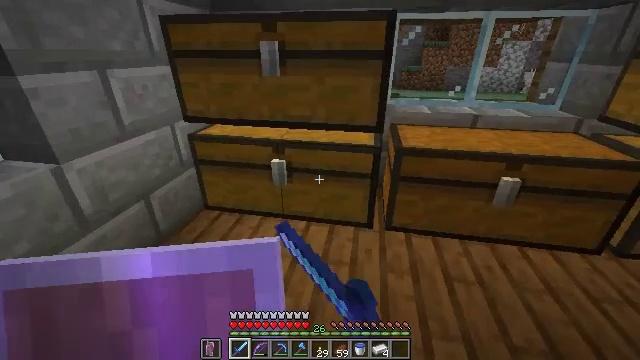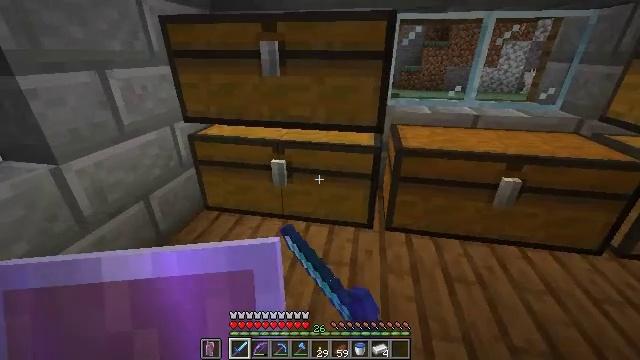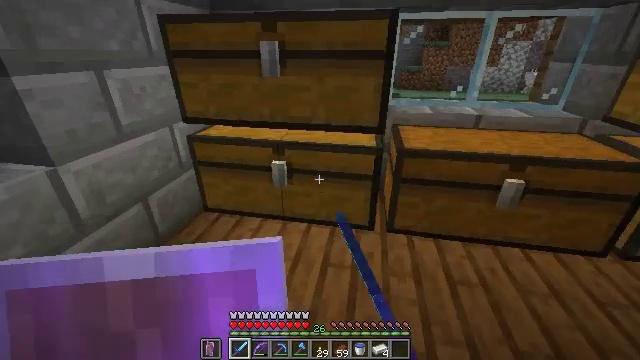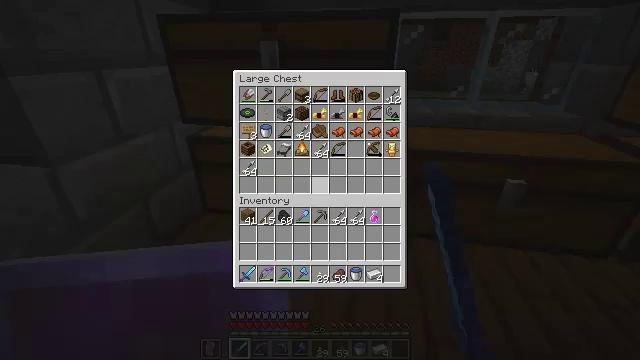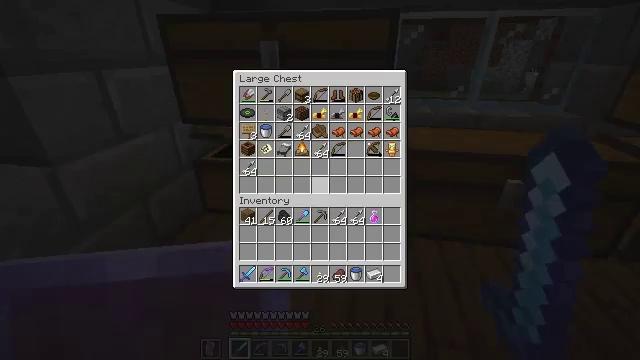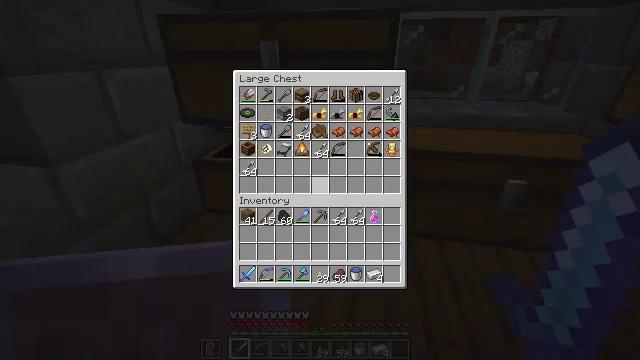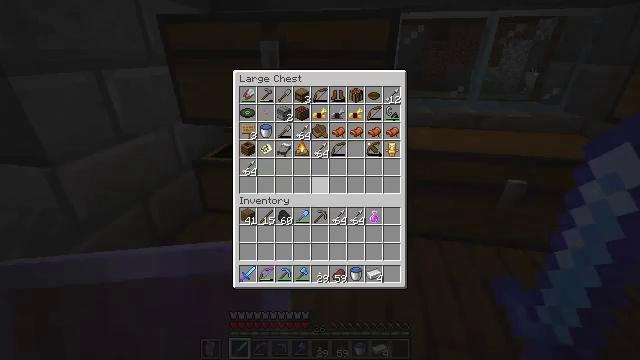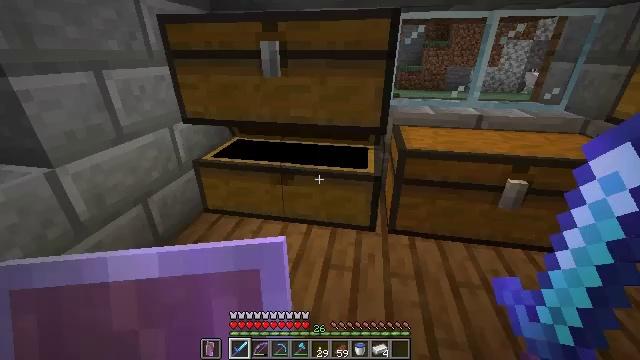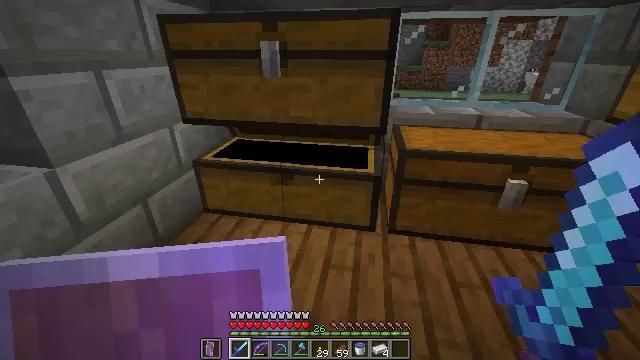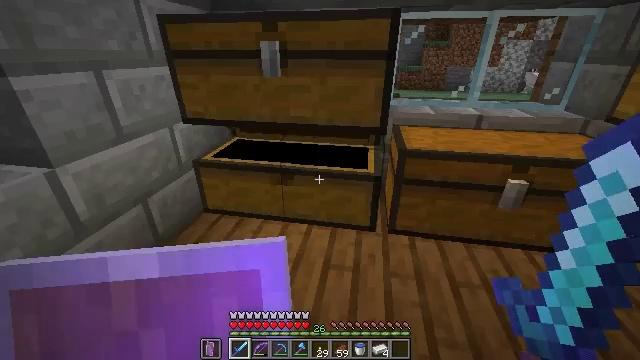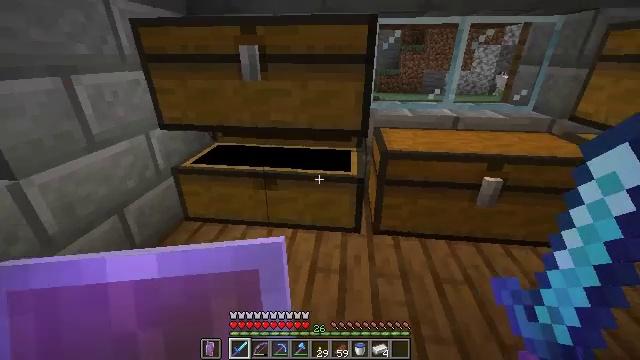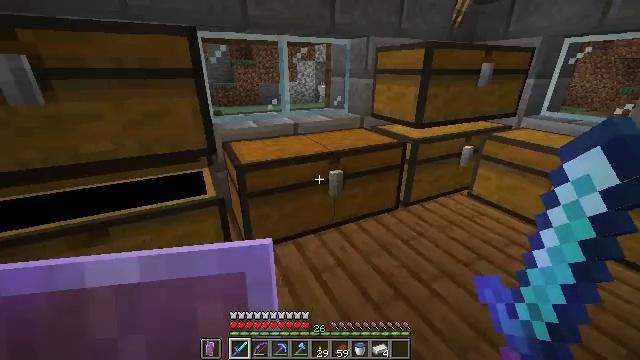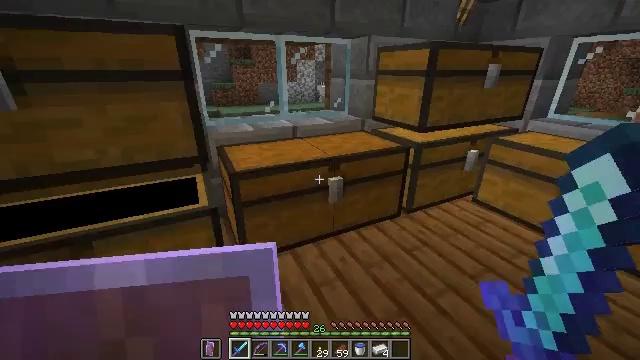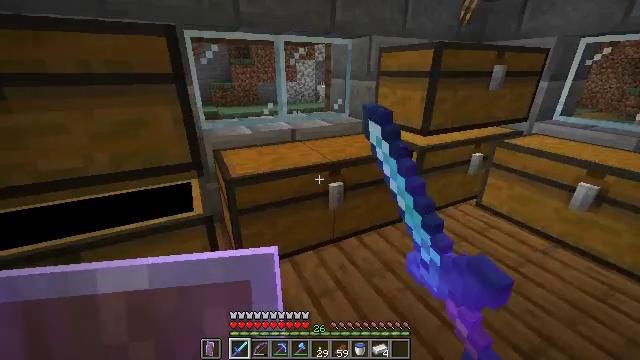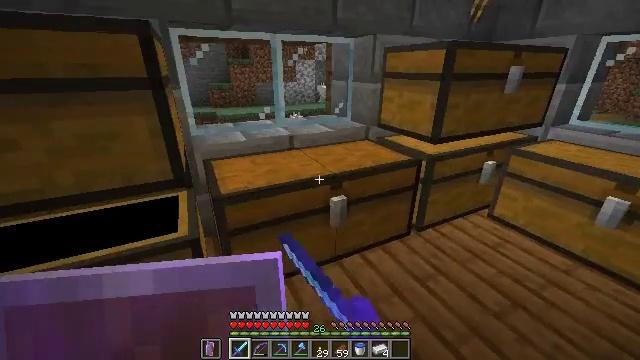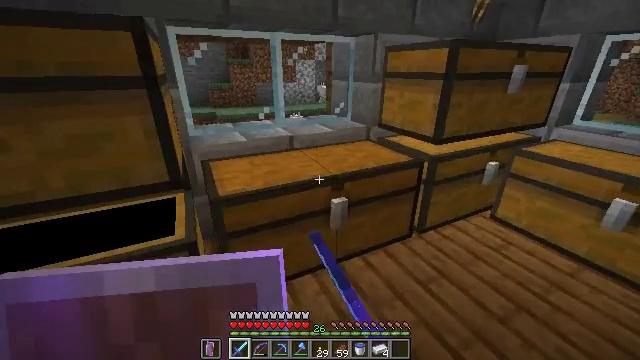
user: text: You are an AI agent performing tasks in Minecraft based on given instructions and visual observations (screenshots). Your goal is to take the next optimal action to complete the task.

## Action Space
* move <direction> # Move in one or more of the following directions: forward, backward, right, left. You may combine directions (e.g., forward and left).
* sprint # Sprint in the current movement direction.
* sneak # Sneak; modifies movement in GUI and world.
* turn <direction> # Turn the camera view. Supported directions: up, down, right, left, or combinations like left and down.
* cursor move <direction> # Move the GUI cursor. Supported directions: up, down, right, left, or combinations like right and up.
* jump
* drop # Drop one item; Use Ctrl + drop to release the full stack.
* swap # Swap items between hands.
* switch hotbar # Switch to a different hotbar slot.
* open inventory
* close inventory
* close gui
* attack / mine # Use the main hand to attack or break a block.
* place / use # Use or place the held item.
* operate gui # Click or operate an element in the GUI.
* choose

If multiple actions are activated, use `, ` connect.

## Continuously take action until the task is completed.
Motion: motion action
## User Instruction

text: Break the potato plant to gather potatoes.
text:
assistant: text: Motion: no_op
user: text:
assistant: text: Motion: no_op
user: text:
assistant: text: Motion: no_op
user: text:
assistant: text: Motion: no_op
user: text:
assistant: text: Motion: no_op
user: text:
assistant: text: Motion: no_op
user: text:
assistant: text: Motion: no_op
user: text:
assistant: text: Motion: no_op
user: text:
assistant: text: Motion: no_op
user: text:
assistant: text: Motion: turn right
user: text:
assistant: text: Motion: move forward, turn right and up
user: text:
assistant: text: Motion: move forward, use / place
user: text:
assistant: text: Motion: move forward, use / place
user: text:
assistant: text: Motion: no_op
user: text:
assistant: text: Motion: no_op
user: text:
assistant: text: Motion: turn right
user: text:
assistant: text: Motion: cursor move left
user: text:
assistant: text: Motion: no_op
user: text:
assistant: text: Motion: no_op
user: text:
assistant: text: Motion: no_op
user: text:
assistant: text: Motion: no_op
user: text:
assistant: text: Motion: no_op
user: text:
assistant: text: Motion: no_op
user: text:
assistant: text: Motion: no_op
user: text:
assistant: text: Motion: no_op
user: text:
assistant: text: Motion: no_op
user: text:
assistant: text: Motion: no_op
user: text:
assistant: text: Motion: no_op
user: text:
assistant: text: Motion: cursor move right
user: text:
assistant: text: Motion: no_op